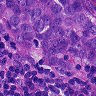
Metastatic tissue present: yes